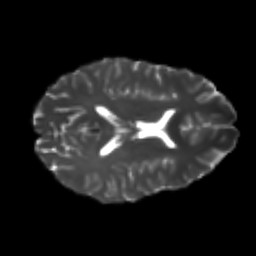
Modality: T2w
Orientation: axial
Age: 24
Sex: female
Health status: healthy
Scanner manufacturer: philips
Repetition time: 7.385 s
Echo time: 0.08599 s